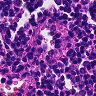
Metastatic tissue present: no